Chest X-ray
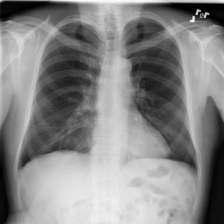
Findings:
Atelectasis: negative
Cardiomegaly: negative
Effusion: negative
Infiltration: negative
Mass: negative
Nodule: negative
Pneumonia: negative
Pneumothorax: negative
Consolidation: negative
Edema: negative
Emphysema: negative
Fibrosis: negative
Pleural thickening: negative
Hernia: negative